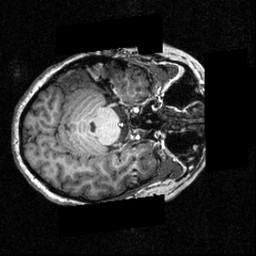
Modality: T1w
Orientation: axial
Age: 22
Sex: female
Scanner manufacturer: siemens
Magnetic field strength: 3.951 T
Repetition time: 1.5 s
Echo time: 0.00335 s